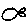
Label: fish